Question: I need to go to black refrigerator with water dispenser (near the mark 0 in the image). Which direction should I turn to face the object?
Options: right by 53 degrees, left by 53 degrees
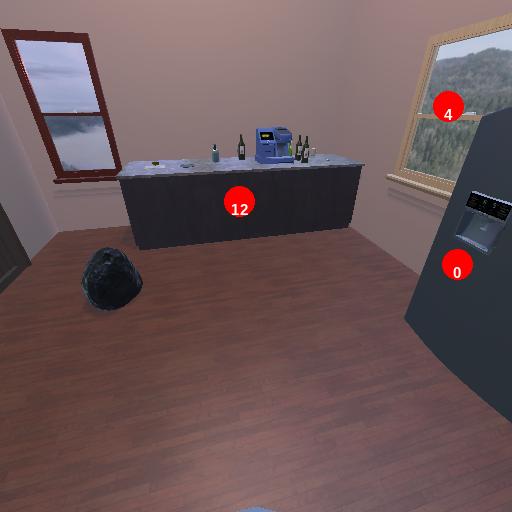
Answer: right by 53 degrees